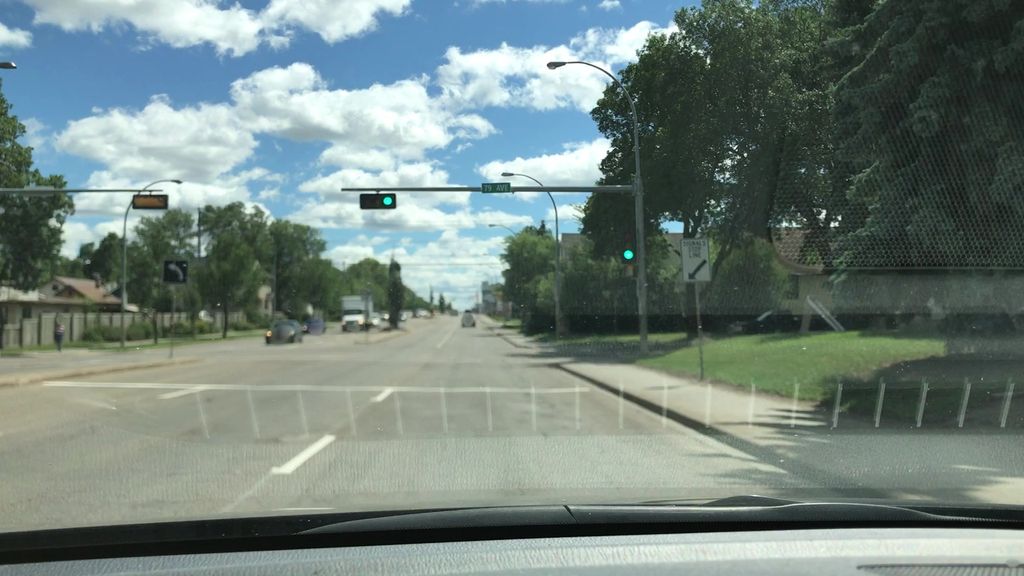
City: edmonton